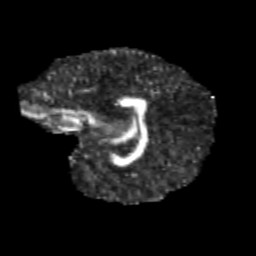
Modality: FA
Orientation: sagittal
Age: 10
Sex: male
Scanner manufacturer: siemens
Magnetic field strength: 3 T
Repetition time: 3.8 s
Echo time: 0.07 s